Question: I'm working on implementing this algorithm:

Which should return Pi. (3.14159265358997...)
However, it is returning: <PHONE>093990270538663167216844483674020103009669083093329738829995996594112113602427583738613083176438797806351846300982902722428833574050222861187694471396267405291545817609533108750954365354212195605941387622559085119176400306480675261092997442439408294603789105964390454395204651576460276909255907631487405486520824235883248771043874827661539987701699416841018021446826499678827570121235368306872576254306598229009326889717753996718734392718618075165049466487288359942244801903168934714614170309678757603506011866944372461588147498677098427847851318712433009748103294948229140898154267231085846307054977253156699130772999134183988575084372414985869913173854223041950981761979896495643515026760478550671129162390748164871541140497789062760779768626522387243316931878193393452785548737047784121894435472579674449705114248061506094340065691136629320777648629750105245428304278166365832749864653836658443868224823787898586712833767298344565051523963802742101107695594850821360398938016854610915
Here is my code:
'''
package picalculator;
import java.math.BigDecimal;
import java.math.BigInteger;
import java.math.MathContext;
import java.text.DateFormat;
import java.text.SimpleDateFormat;
import java.util.Date;
/**
*
* @author ThomasSatterthwaite
*/
public class PiCalculator {
static int odd=1;
public static void main(String[] args) {
System.out.println("Please wait while I calculate pi...");
calculatePi();
System.out.println("I have successfully calculated pi.");
}
public static void calculatePi() {
BigInteger firstFactorial;
BigInteger secondFactorial;
BigInteger firstMultiplication;
BigInteger firstExponent;
BigInteger secondExponent;
int firstNumber = 1103;
BigInteger firstAddition;
BigDecimal currentPi = BigDecimal.ONE;
BigDecimal pi = BigDecimal.ONE;
BigDecimal one = BigDecimal.ONE;
int secondNumber = 2;
double thirdNumber = Math.sqrt(2.0);
int fourthNumber = 9801;
BigDecimal prefix = BigDecimal.ONE;
DateFormat dateFormat = new SimpleDateFormat("MM/dd/yyyy HH:mm:ss");
for(int i=1;i<1000;i++){
firstFactorial = factorial(4*i);
secondFactorial = factorial(i);
firstMultiplication = BigInteger.valueOf(26390*i);
firstExponent = exponent(secondFactorial, 4);
secondExponent = exponent(BigInteger.valueOf(396),4*i);
firstAddition = BigInteger.valueOf(firstNumber).add(firstMultiplication);
currentPi = currentPi.add(new BigDecimal(firstFactorial.multiply(firstAddition)).divide(new BigDecimal(firstExponent.multiply(secondExponent)), new MathContext(10000)));
Date date=new Date();
System.out.println("Interation: " + i + " at " + dateFormat.format(date));
}
prefix =new BigDecimal(secondNumber*thirdNumber);
prefix = prefix.divide(new BigDecimal(fourthNumber), new MathContext(1000));
currentPi = currentPi.multiply(prefix, new MathContext(1000));
pi = one.divide(currentPi, new MathContext(1000));
System.out.println("Pi is: " + pi);
return;
}
public static BigInteger factorial(int a) {
BigInteger result=new BigInteger("1");
BigInteger smallResult = new BigInteger("1");
long x=a;
if (x==1) return smallResult;
while(x>1)
{
result= result.multiply(BigInteger.valueOf(x));
x--;
}
return result;
}
public static BigInteger exponent(BigInteger a, int b) {
BigInteger answer=new BigInteger("1");
for(int i=0;i<b;i++) {
answer = answer.multiply(a);
}
return answer;
}
}
'''
Is anyone able to spot a problem with what I am doing? Thanks so much in advance!
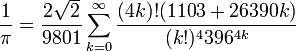
Answer: You should start your loop with i = 0. and with currentPi = 0.
'''
// ...
BigDecimal currentPi = BigDecimal.ZERO;
// ...
for(int i = 0; i < 1000; i++) {
// ...
}
// ...
'''
This gives:
> 3.1415926535897930237...